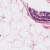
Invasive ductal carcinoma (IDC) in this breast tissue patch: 0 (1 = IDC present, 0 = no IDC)